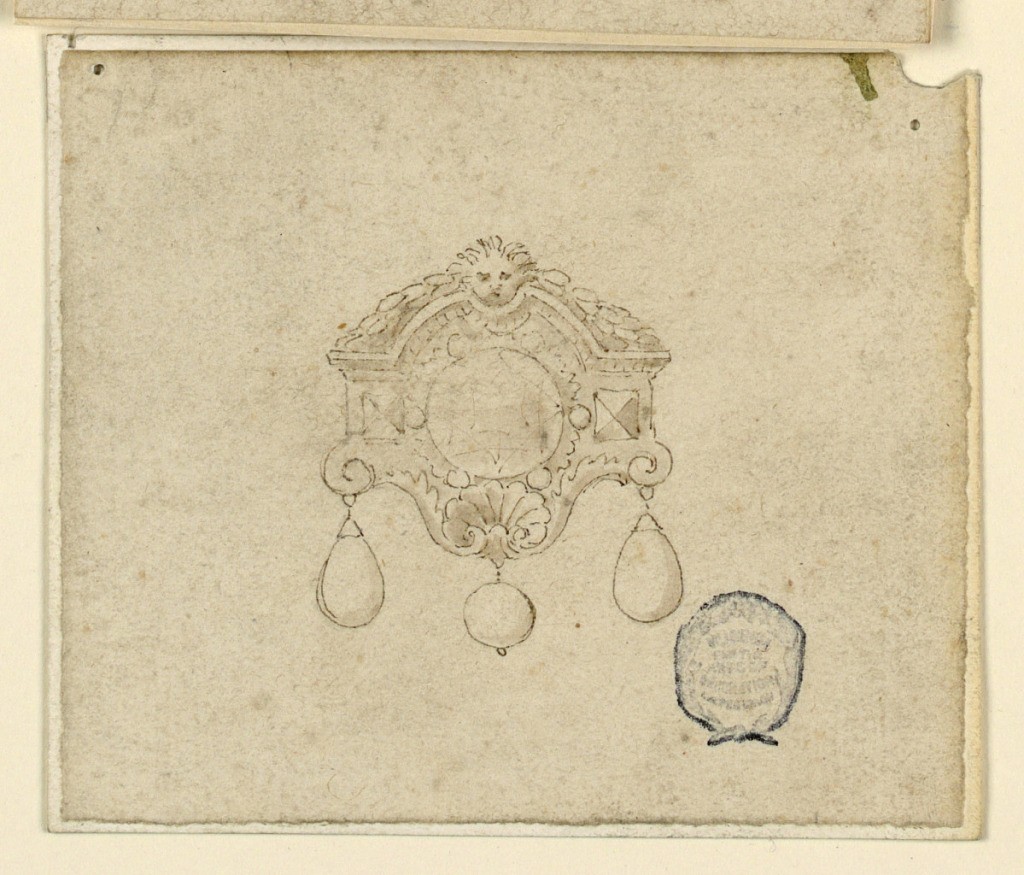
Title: Design for Brooch with Gems and Hanging Diamonds
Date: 16th century
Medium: Pen and ink, brush and sepia on paper
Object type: Drawing
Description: A big round diamond surrounded by six small ones and two square gems. At top, a mask and festoon. Below, a shell and three drops.